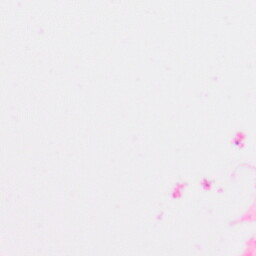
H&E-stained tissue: Colon